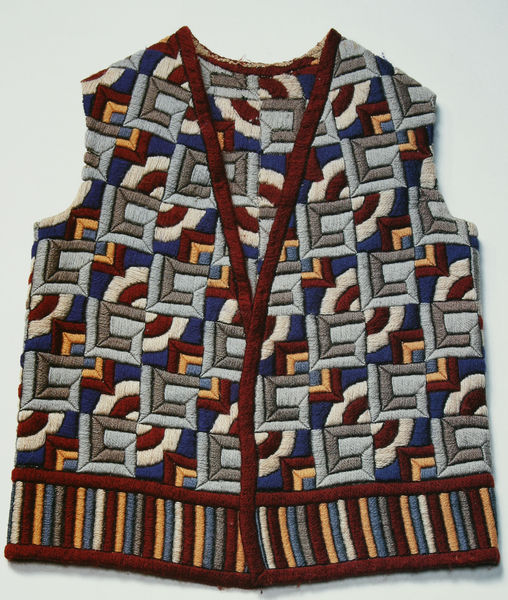
Titel: Herrenweste
Standort: Kyoto (Japan)
Institution: Kyoto Costume Institute
Schlagwörter: blau, mann, schatten, weiß, gelb, grün, ausschnitt, braun, bunt, frau, grau, licht, orange, rot, karo, mode, muster, ornament, jacke, kleidung, kragen, bestickt, stickerei, stoff, strick, saum, borte, kreis, rund, hellblau, liegen, bogen, moderne, abstrakt, farben, modern, farbe, linien, rand, material, wild, bordüre, spitz, weiblich, handarbeit, stricken, wolle, symmetrie, gestreift, streifen, sticken, gesteppt, naht, revers, weste, foto, fotografie, photographie, bögen, kante, dada, eckig, erdfarben, hässlich, kreise, weisser hintergrund, photo, halbkreis, tracht, bauhaus, ecken, quadrate, geometrisch, rauten, hellgrau, farbfoto, oberteil, griechisch, wams, besatz, bordeauxrot, gewebe, textil, hirte, kunsthandwerk, objekt, pullover, art deco, design, geometrie, quadrat, viereck, vierecke, pulli, meander, filz, krei, labyrinth, geometrisches muster, mäander, kubisch, bund, textilien, weberei, v ausschnitt, grundfarben, stifte, winkel, halbkreise, facetten, farbenfroh, nähte, folklore, ärmellos, osmane, tonige farben, bla', pulunder, herbstfarben, geknüpft, südamerika, patchwork, quilt, burgund, kyoto, textilkunst, kleidungsstück, altmodisch, geometrische muster, greislig, anziehsache, damenweste, fusel, herrenkleidung, herrenweste, imka, mexikaner, quilting, quiöt, roter saum, steppweste, textldesign, viertelkreise, wollweste, wärmend